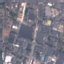
Land use / land cover class: Industrial